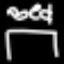
Label: bed